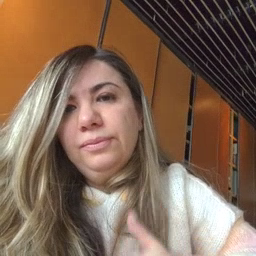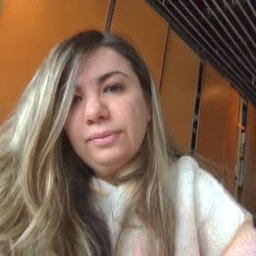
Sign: bath